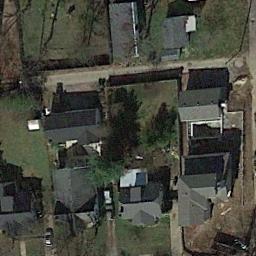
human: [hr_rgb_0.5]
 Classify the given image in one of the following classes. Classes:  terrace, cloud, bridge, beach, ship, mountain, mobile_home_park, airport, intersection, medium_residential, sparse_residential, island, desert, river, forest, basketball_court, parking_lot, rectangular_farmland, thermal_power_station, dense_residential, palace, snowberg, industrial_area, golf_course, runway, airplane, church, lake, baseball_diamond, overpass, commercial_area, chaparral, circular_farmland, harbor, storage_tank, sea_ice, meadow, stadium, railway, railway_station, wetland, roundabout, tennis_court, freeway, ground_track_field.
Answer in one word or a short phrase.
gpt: medium_residential